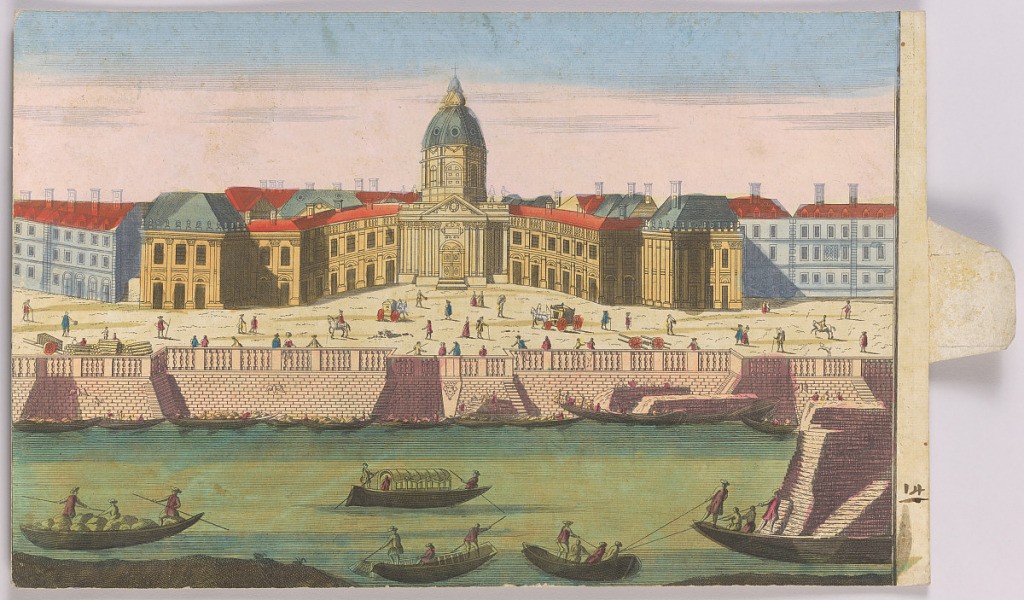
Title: Peep-Show Print
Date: mid-18th century
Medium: Engraving and brush and wash on paper
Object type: Print
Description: Peep-show print